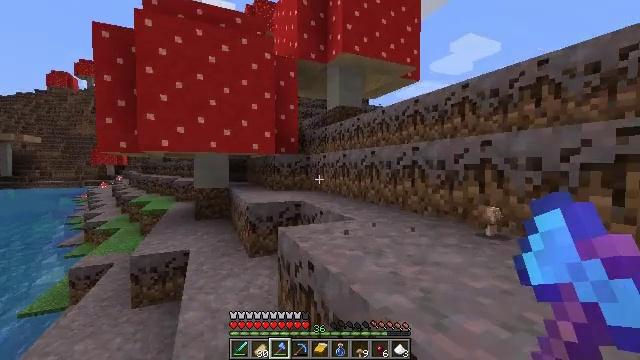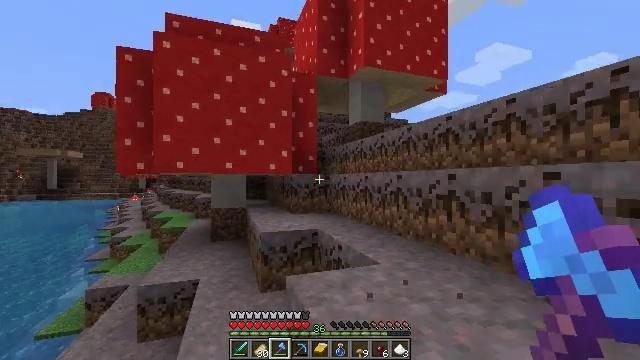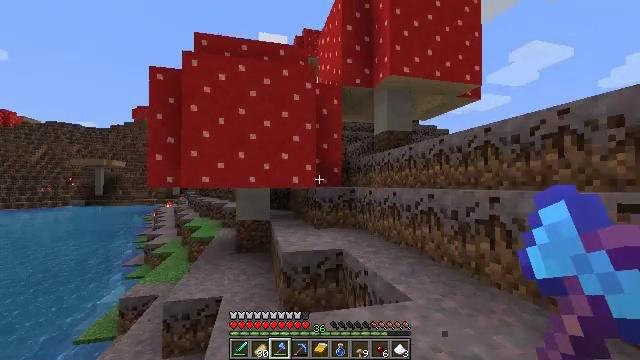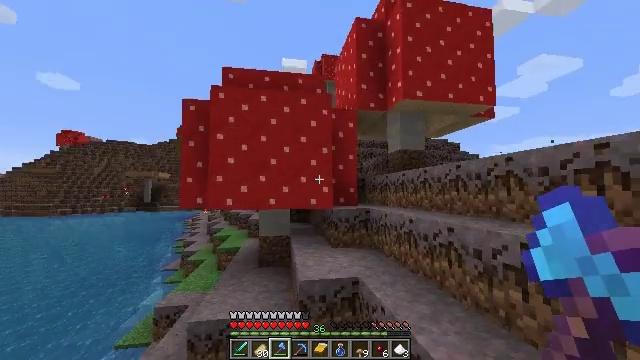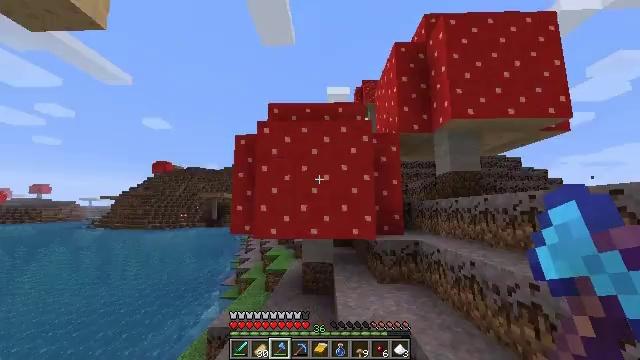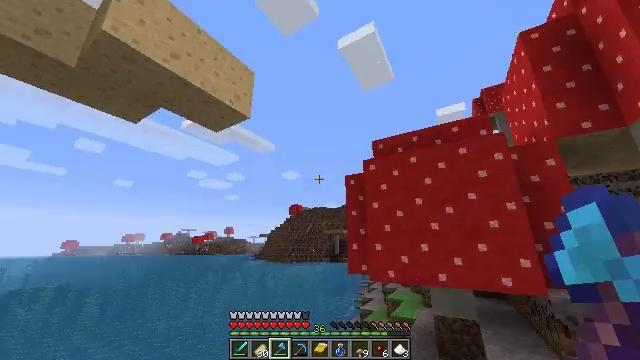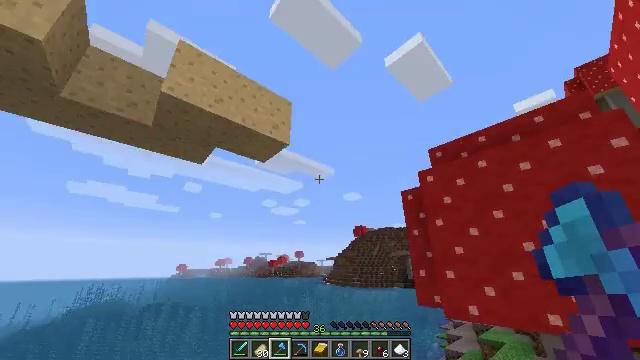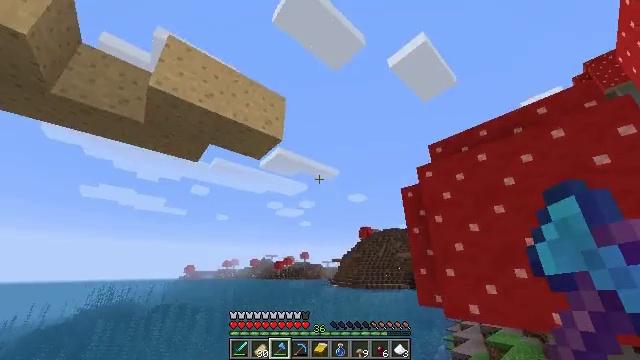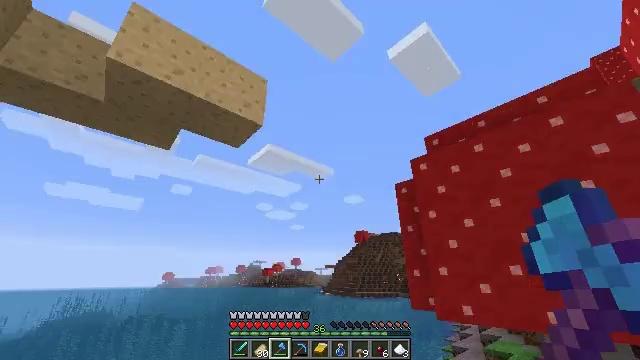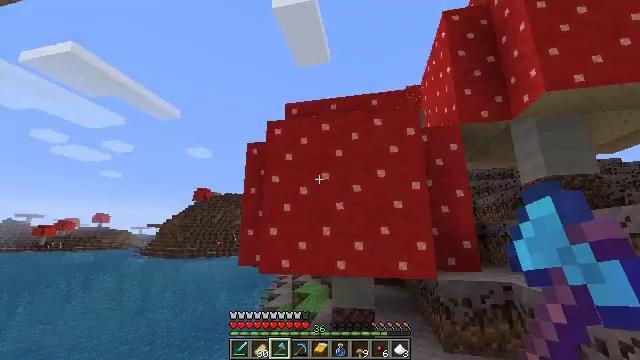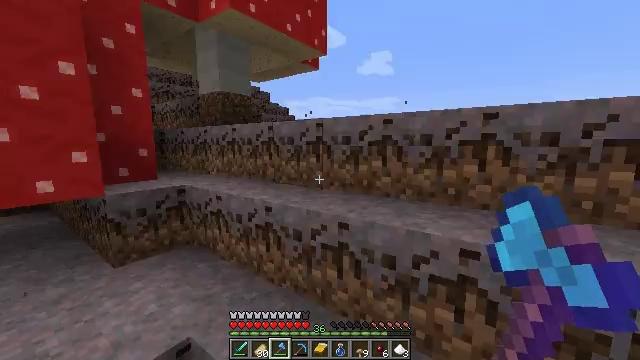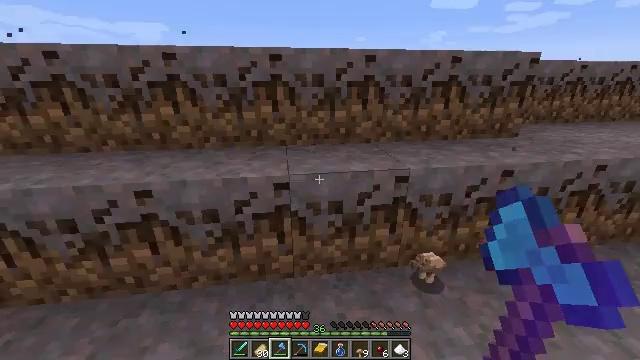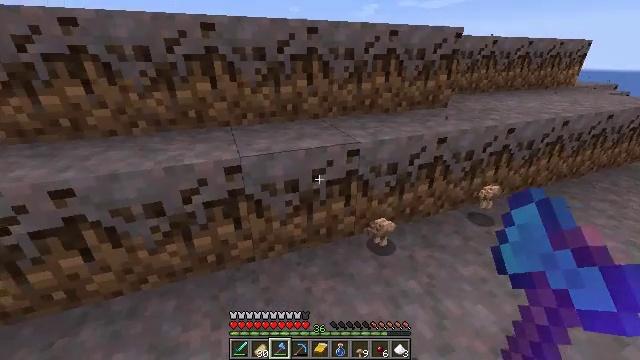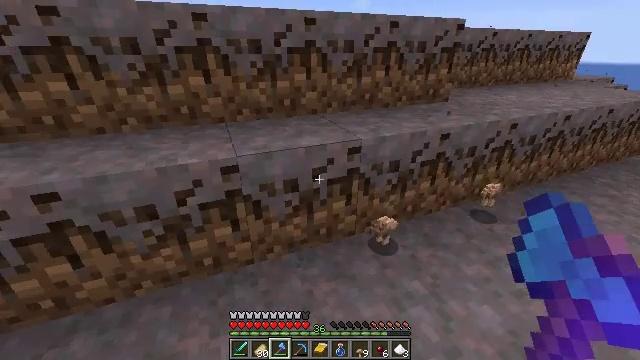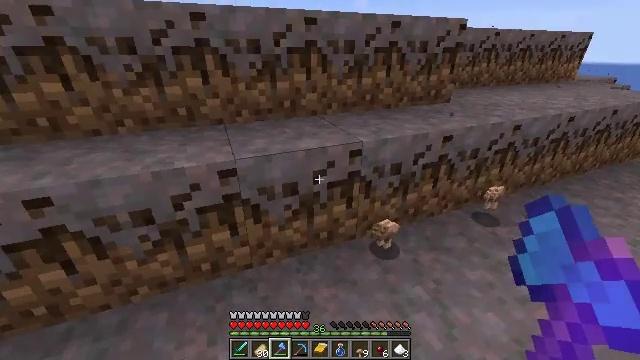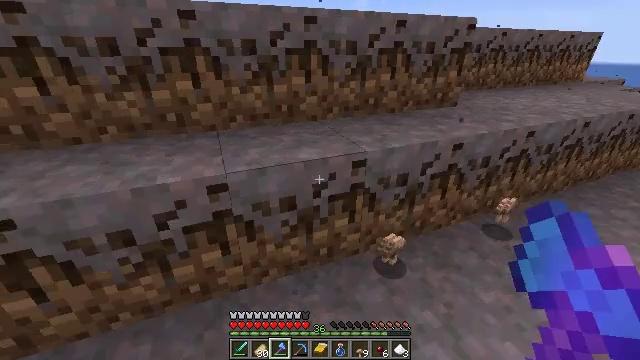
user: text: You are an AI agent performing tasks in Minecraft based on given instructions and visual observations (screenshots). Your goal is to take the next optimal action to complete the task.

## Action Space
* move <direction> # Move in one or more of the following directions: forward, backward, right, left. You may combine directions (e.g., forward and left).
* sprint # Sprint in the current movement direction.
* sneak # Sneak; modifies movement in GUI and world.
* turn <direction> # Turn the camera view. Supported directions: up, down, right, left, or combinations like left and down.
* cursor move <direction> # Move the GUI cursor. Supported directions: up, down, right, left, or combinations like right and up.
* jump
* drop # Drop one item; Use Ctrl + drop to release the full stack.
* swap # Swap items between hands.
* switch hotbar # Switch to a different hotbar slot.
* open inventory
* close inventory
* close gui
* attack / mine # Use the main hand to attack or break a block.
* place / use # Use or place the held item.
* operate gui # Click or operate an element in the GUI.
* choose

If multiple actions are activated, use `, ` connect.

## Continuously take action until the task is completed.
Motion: motion action
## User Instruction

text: Break the brown mushroom block to collect materials.
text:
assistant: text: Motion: move forward, sprint, turn left and up, jump
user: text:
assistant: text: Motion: move forward, sprint, turn left and up, jump
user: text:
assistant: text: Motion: move forward, sprint, turn left and up, jump
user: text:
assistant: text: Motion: move forward, turn left and up, jump
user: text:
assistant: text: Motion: move forward, turn left and up, jump
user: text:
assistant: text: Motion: move forward, turn left and up
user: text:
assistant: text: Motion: turn left
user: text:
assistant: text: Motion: turn right
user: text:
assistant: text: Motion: turn right and down
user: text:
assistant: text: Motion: turn right and down
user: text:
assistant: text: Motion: turn right and down
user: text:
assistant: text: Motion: turn right and down
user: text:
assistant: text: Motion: move forward, turn right and down
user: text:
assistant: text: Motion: move forward
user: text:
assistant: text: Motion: move forward
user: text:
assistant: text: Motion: move forward
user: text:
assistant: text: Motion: move forward
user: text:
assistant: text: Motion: move forward, sprint
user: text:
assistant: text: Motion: move forward, sprint
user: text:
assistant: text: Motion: move forward, sprint, turn right
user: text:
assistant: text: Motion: move forward, sprint, turn right and down
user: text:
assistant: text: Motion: move forward, turn right and down
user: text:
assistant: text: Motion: move forward, turn right
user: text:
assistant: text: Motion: move forward, turn right
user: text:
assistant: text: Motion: move forward
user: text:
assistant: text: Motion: move forward
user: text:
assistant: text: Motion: move forward
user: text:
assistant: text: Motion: move forward
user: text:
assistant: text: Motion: move forward, sprint
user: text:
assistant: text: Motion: move forward, sprint